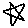
Label: star